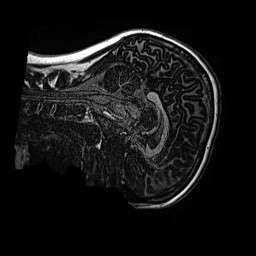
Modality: MP2RAGE
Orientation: sagittal
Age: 13
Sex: male
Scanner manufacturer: siemens
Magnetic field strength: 3 T
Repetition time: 4 s
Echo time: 0.00299 s